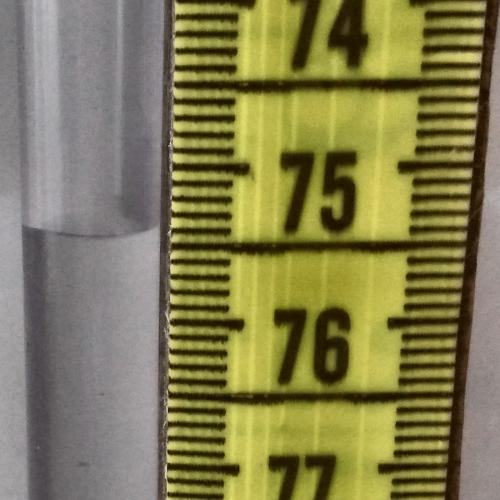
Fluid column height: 75.4 cm